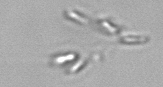
Label: Dinobryon